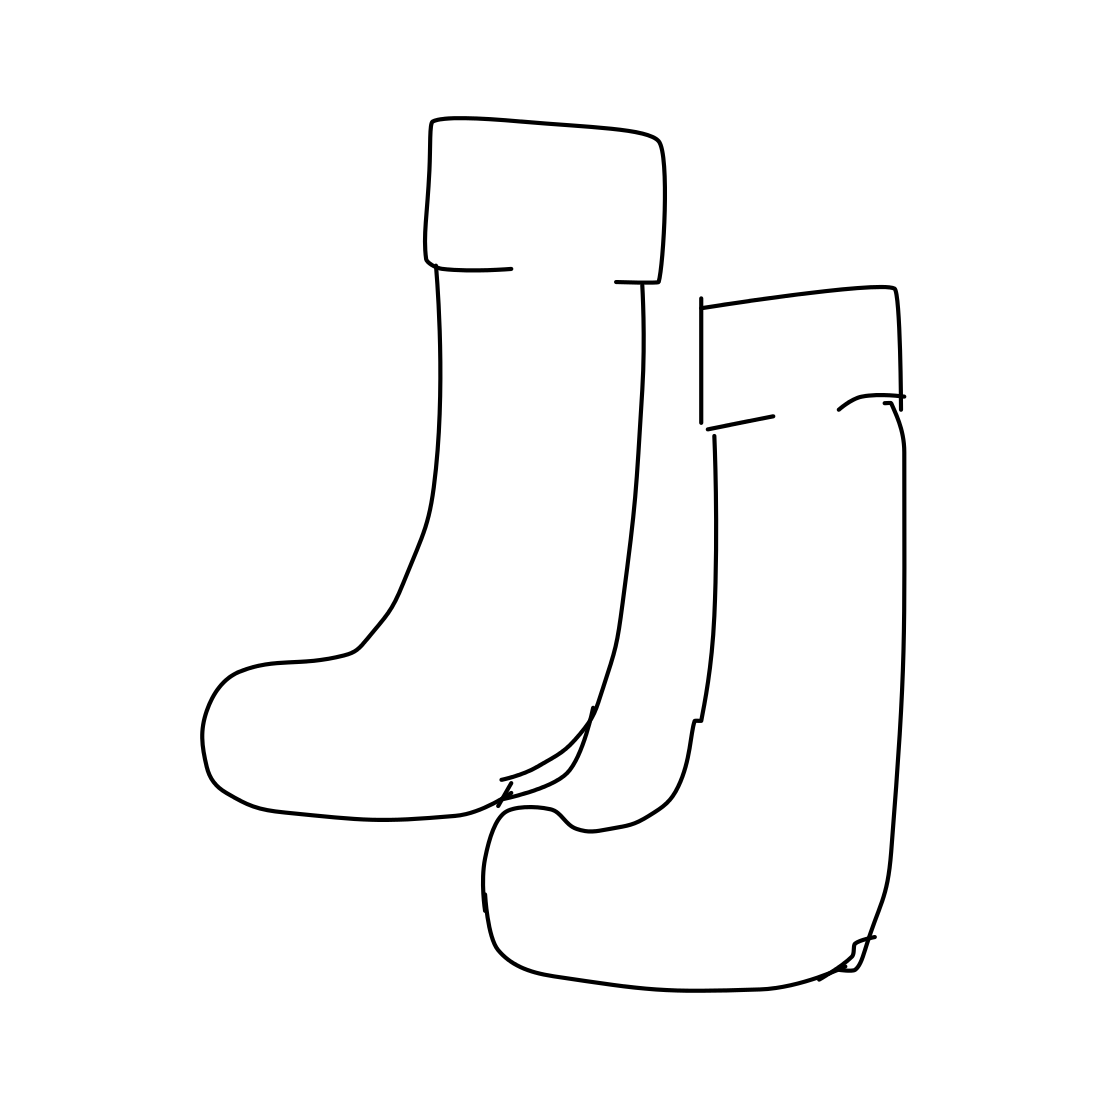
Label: socks